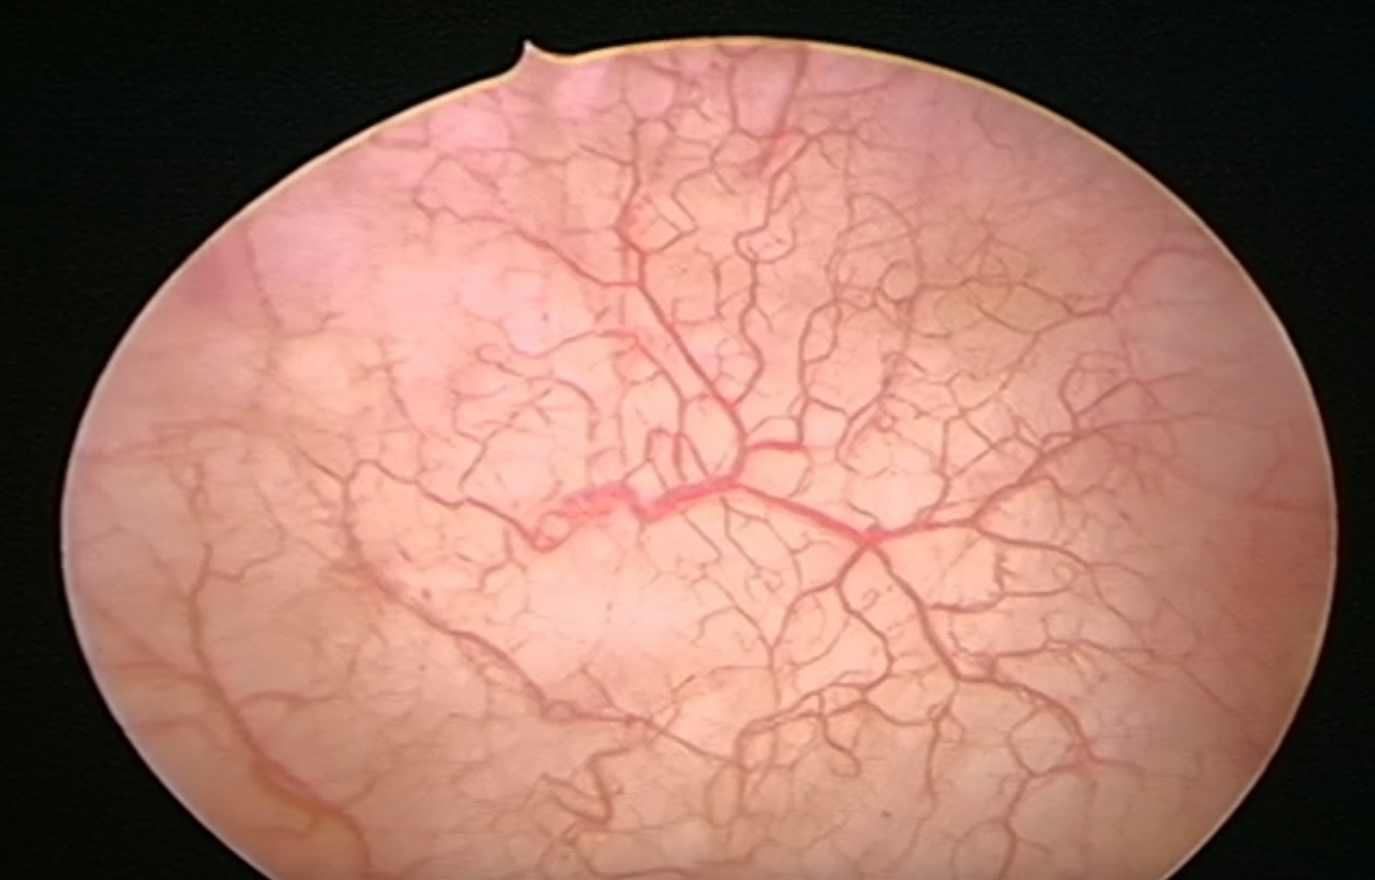
Modality: WLC
Class: Normal mucosa
Lesion: L0
Bladder cancer association: No